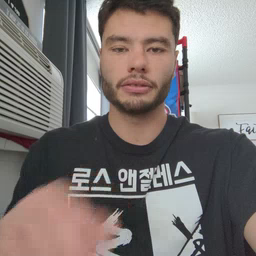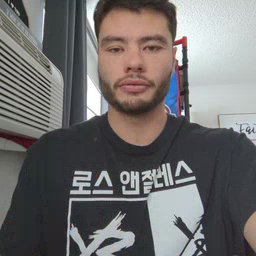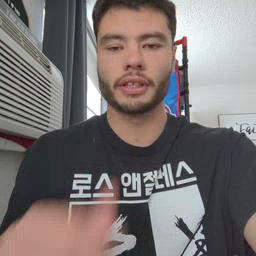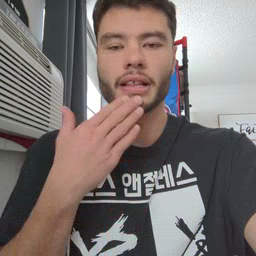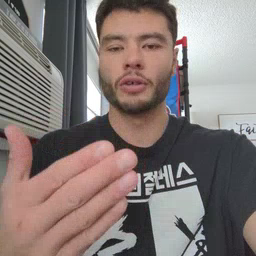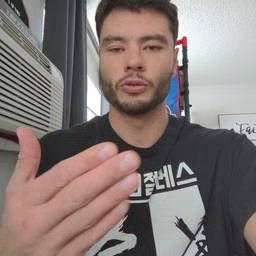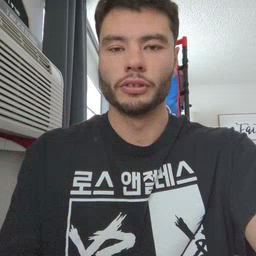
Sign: thankyou